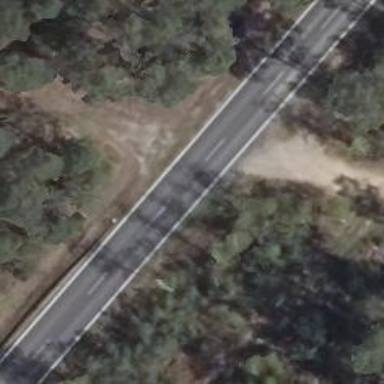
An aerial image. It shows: Secondary road with asphalt surface.